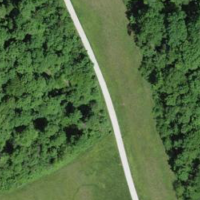
EUNIS habitat code: 44
Species observed at this site:
Echium vulgare
Acer campestre
Acer pseudoplatanus
Orchis militaris
Euphorbia cyparissias